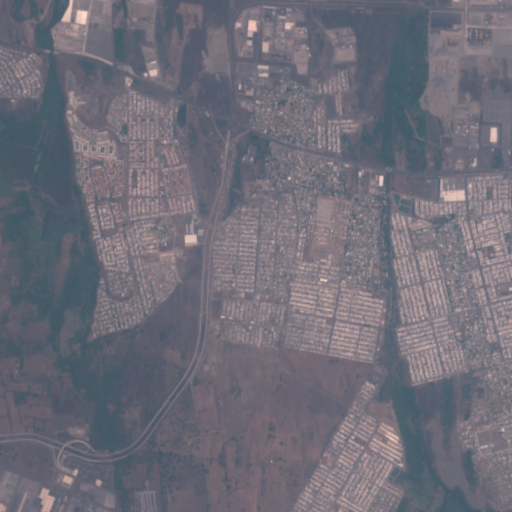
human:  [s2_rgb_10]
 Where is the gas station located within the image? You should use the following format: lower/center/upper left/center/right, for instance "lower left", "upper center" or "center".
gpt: The gas station is located in the upper center of the image.
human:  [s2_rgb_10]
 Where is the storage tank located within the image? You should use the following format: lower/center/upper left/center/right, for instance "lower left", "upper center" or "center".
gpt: The storage tank is located in the center right of the image.
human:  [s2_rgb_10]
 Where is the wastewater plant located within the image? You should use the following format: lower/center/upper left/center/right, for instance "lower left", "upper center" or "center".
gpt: The wastewater plant is located in the center right of the image.
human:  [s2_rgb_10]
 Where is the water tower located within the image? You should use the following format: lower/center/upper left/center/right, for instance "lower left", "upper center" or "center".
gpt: The water tower is located in the center right of the image.
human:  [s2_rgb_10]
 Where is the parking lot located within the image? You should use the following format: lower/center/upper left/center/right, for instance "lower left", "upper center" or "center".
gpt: There is no parking lot in the image.